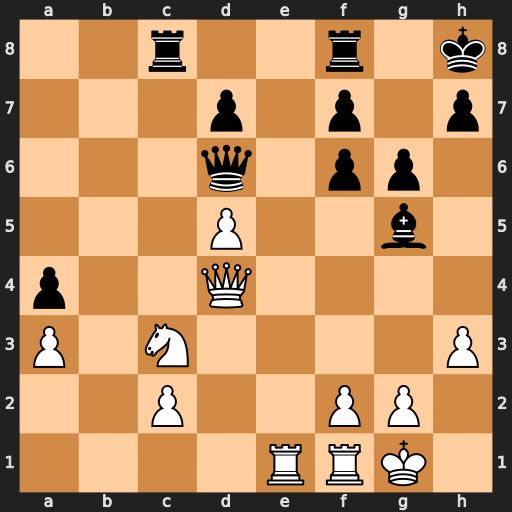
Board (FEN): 2r2r1k/3p1p1p/3q1pp1/3P2b1/p2Q4/P1N4P/2P2PP1/4RRK1
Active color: w
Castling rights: -
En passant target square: -
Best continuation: Ne4 Qe5 Qxe5 fxe5 Nxg5